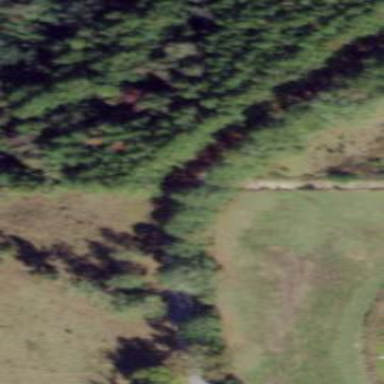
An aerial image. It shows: Forest area dominated by needle-leaved trees.